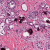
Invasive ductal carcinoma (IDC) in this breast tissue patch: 1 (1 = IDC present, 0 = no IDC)